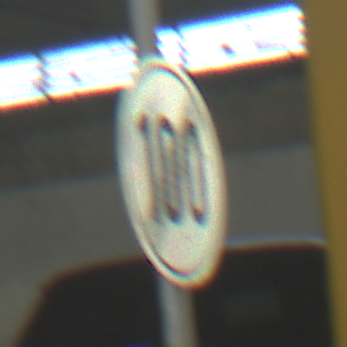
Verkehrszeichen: EndeGeschwindigkeit100
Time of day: NotSpecified
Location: Indoor (Special)
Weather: NotSpecified
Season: NotSpecified
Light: Artificial